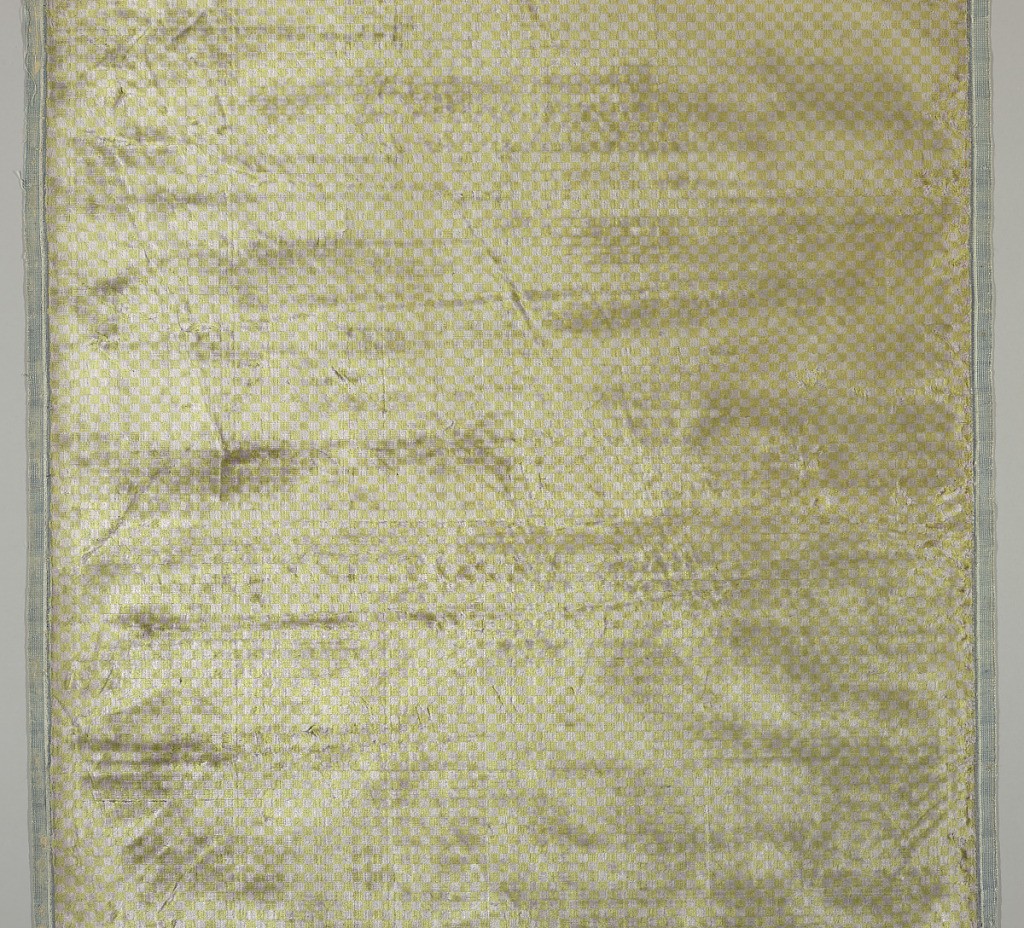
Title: Textile
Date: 19th century
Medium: silk Technique: cut solid supplementary warp pile (velvet)
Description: Fine checked pattern in soft purple and green.